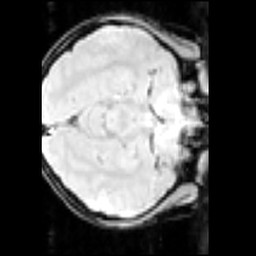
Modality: inplaneT1
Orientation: axial
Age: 20
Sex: female